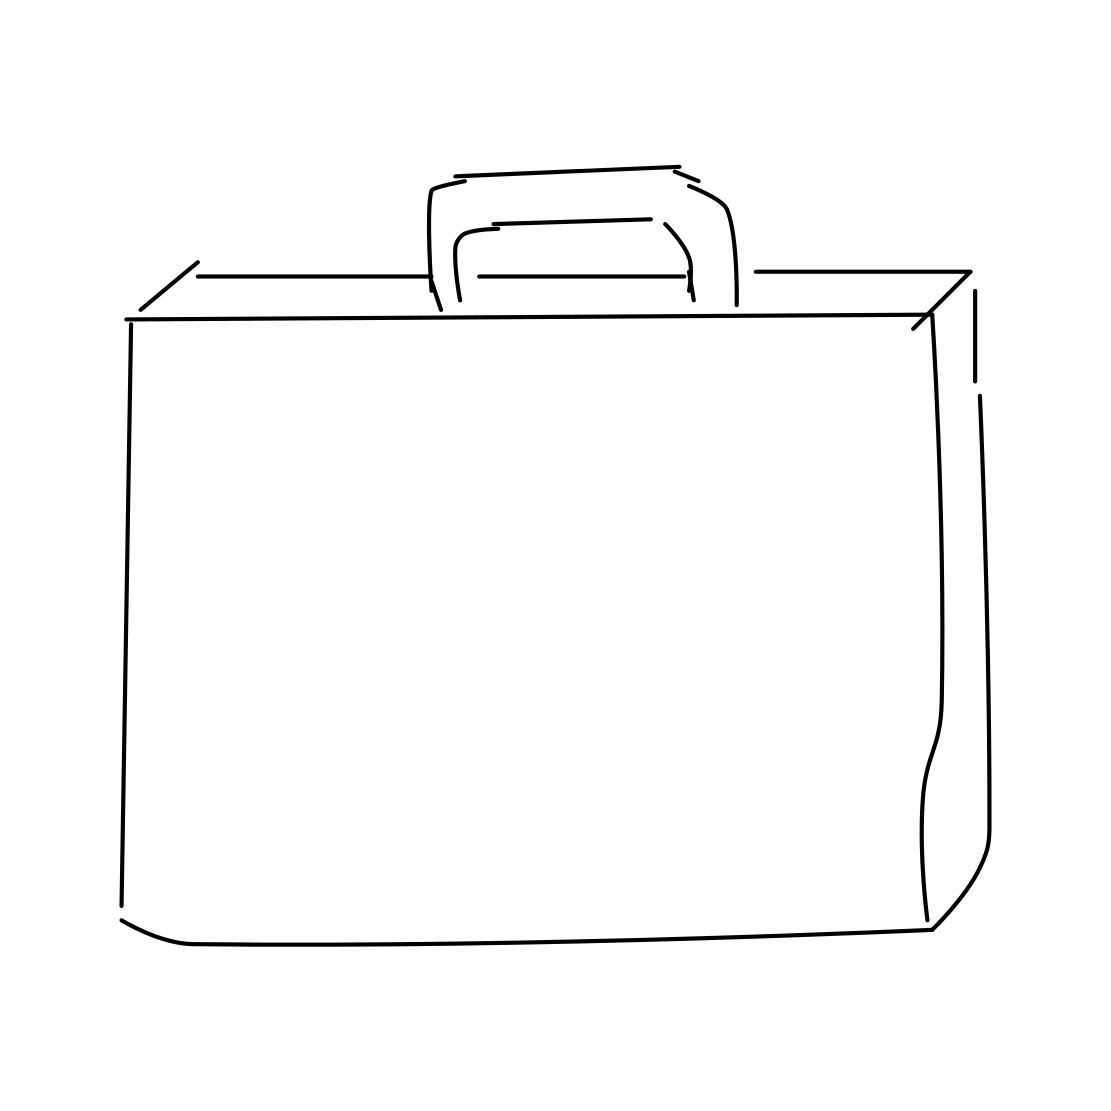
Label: suitcase